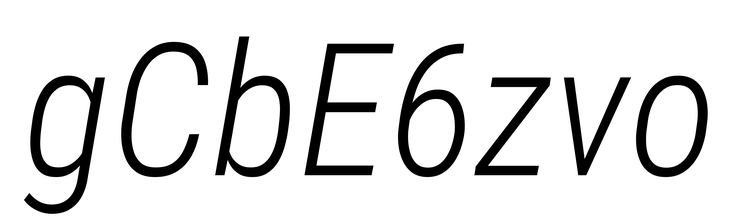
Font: Roboto-Italic_Condensed_Light_Italic